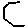
Label: hexagon